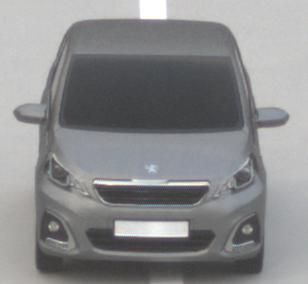
Make: Peugeot
Model: 108 1.0 VTi 68
Detailed model: 108
Model produced from: 2015/03
Model produced until: 2016/10
Doors: 3
Color: gray
Road condition: dry road
Daytime: sunrise or sunset
Contrast: low contrast